Interaction volume radius: 5 \u00c5
Interaction volume height: 20 \u00c5
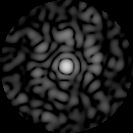
Disorder parameter: 0.7583